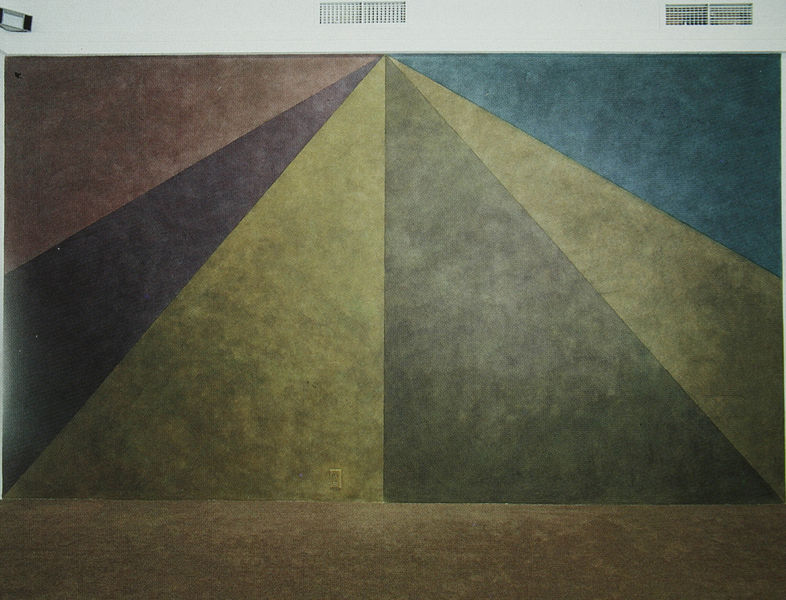
Titel: Installation Lannam Museum, Lake Worth - Vertically and diagonally divided wall
Künstler: Sol Lewitt
Standort: Chester (Connecticut)
Institution: Collection Carol LeWitt
Schlagwörter: blau, dunkel, gott, körper, schatten, dreieck, gelb, grün, braun, grau, hell, türkis, rot, fächer, muster, wand, spitze, boden, land, stoff, perspektive, fußboden, moderne, abstrakt, farben, flächen, formen, lila, töne, violett, wetter, spitz, detail, wandmalerei, strahlen, form, druck, grafisch, ecken, seiten, fluchtpunkt, steigung, diagonale, schräge, sammlung, museum, farbfelder, pyramide, sol, sechs, dreiecke, geometrie, lewitt, geraden, installation, zelt, teilung, winkel, regenbogen, zentriert, konzept, senkrechte, lüftung, jahreszeiten, steckdose, streuung, sol lewitt, concept art, himmelunderde, lüftungsgitter, lüftungsschlitze, strahelen, upsidedown